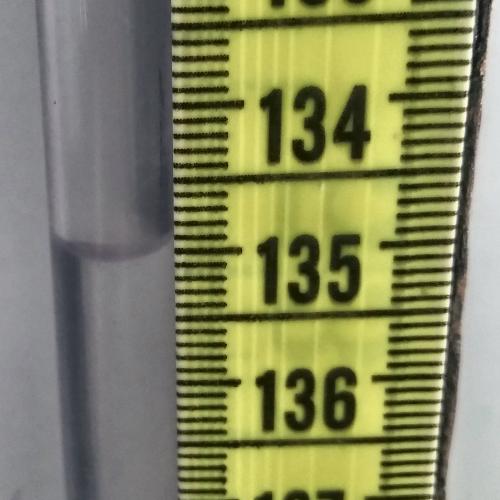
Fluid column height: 135.0 cm